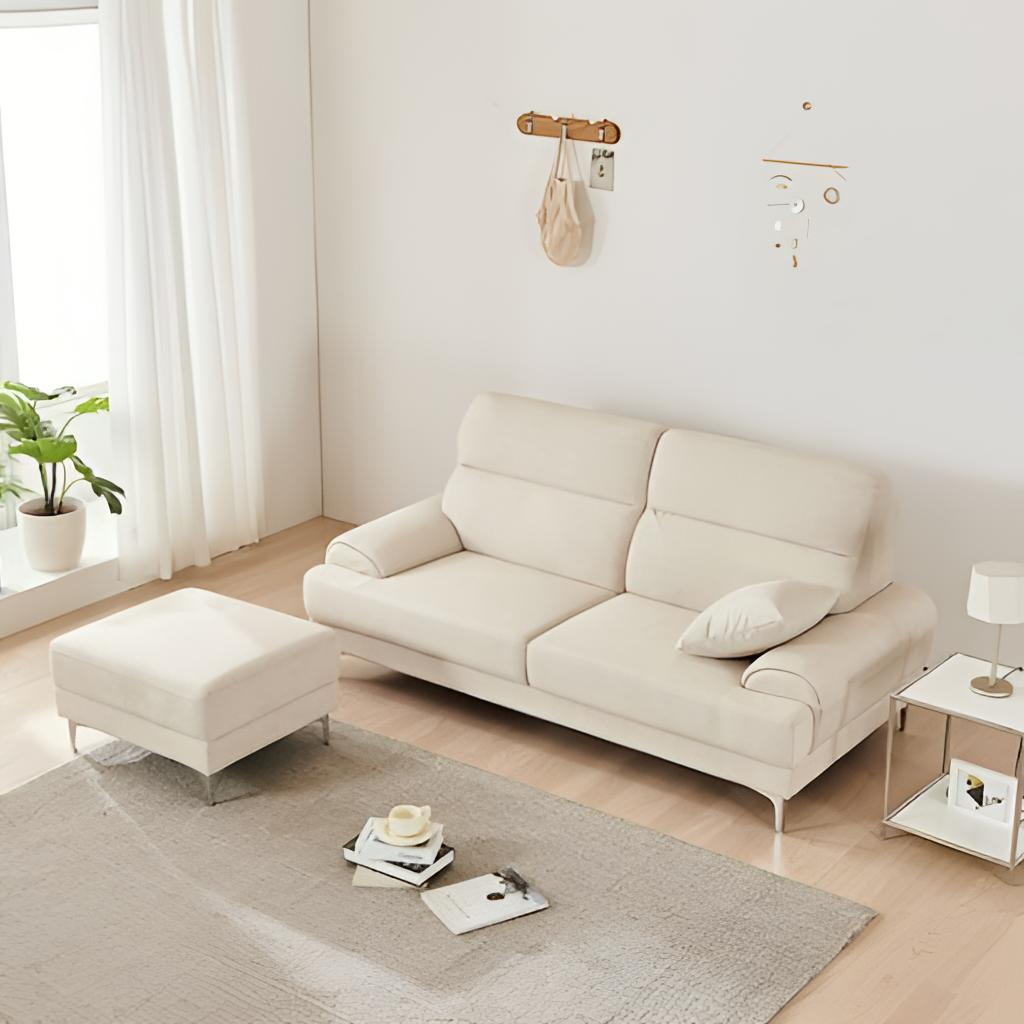
living room, cream leather sofa, laminate flooring, with plank pattern, paint wallpaper, with solid pattern, minimalist